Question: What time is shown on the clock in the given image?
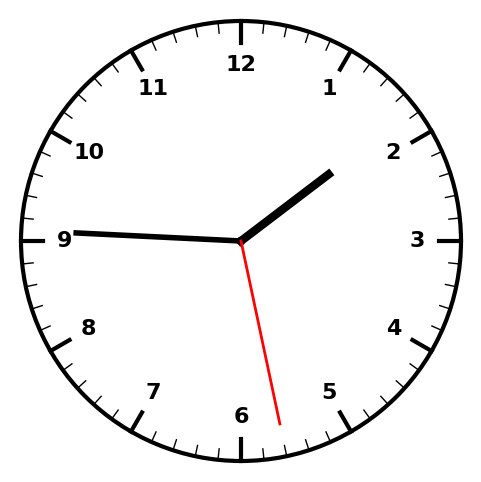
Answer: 01:45:28